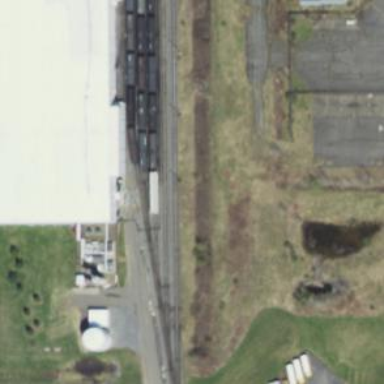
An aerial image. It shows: Rail spur service.